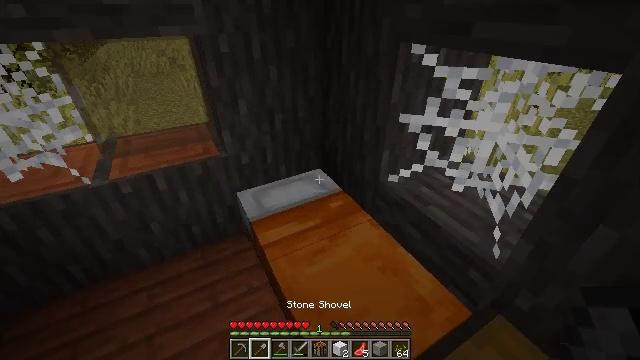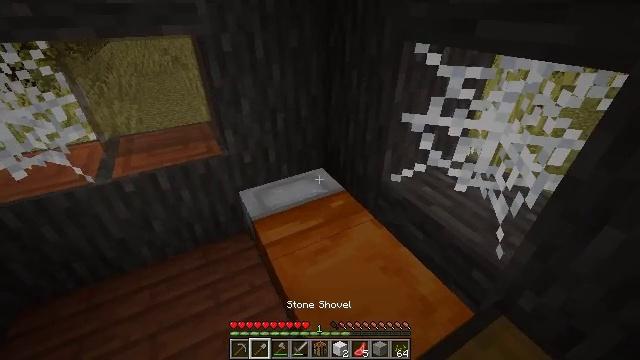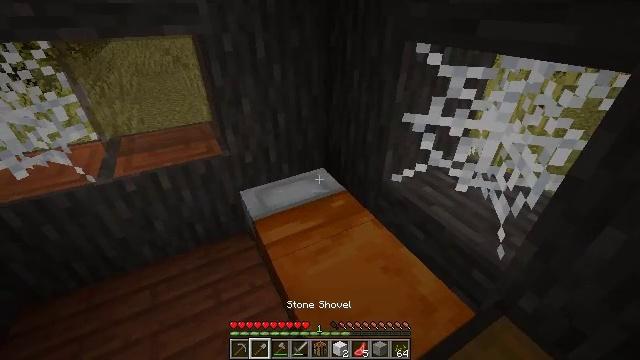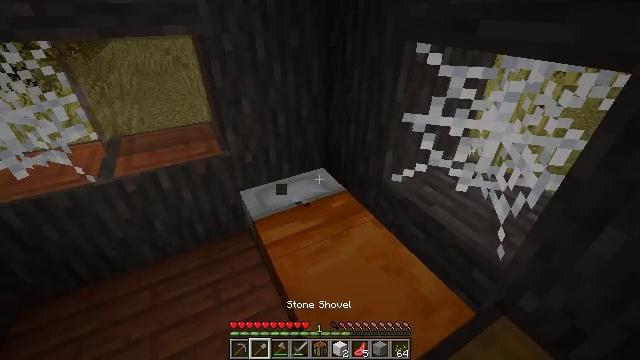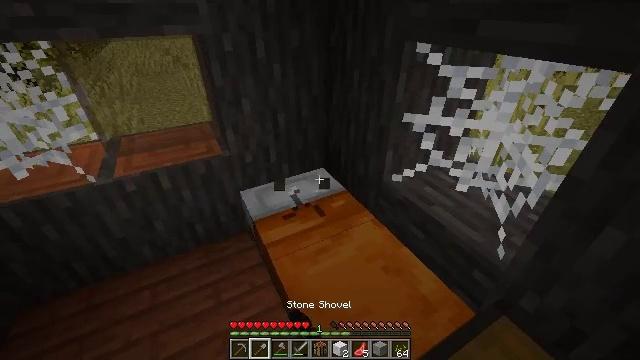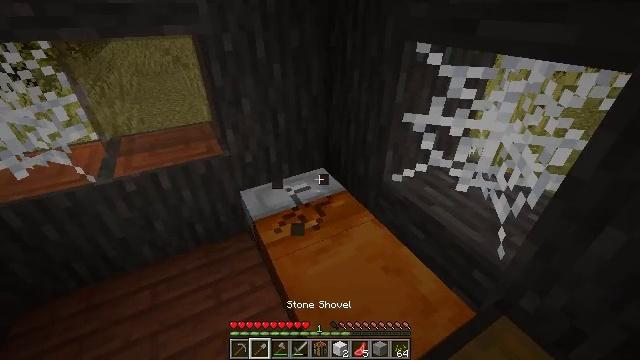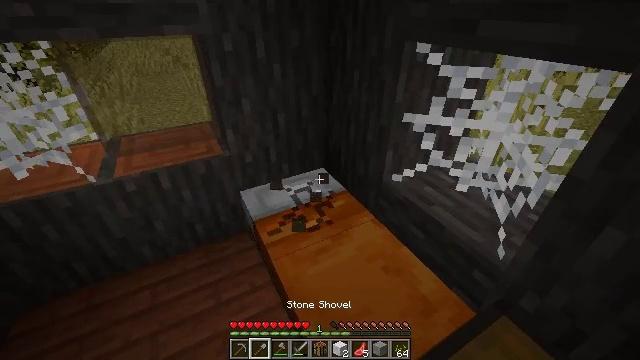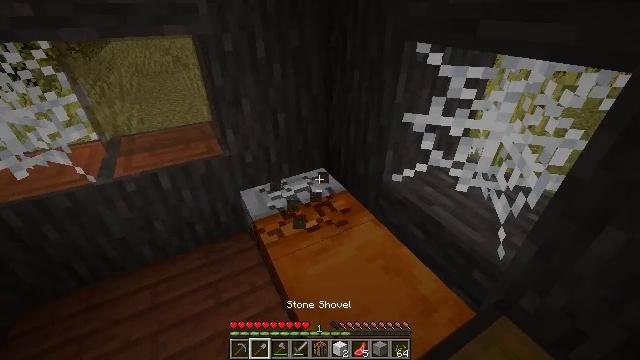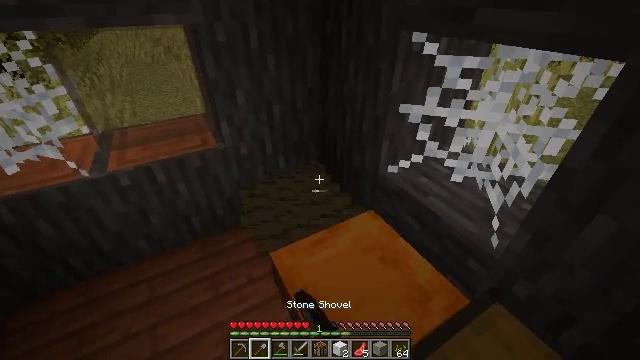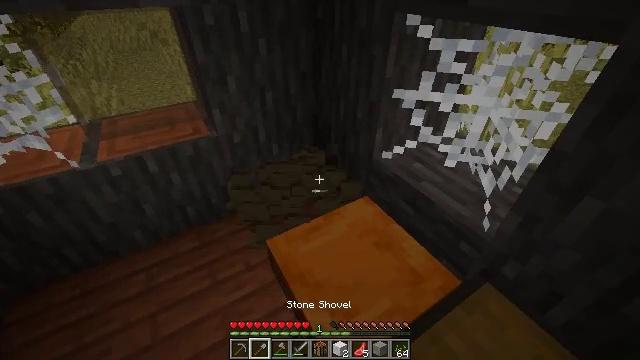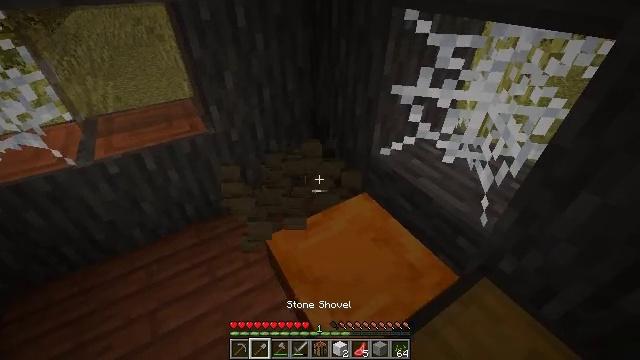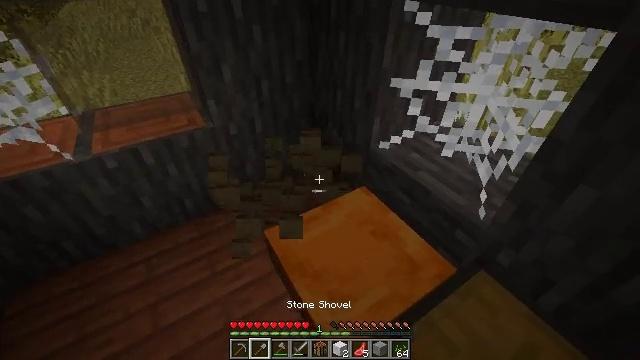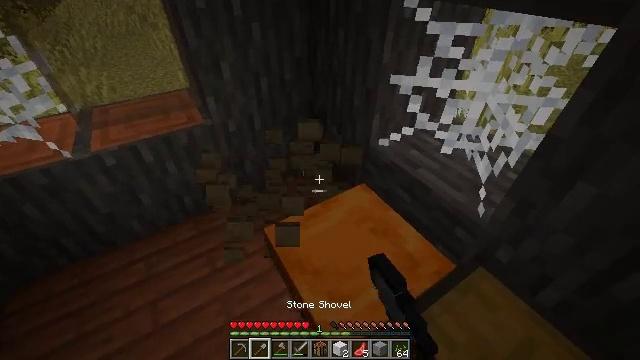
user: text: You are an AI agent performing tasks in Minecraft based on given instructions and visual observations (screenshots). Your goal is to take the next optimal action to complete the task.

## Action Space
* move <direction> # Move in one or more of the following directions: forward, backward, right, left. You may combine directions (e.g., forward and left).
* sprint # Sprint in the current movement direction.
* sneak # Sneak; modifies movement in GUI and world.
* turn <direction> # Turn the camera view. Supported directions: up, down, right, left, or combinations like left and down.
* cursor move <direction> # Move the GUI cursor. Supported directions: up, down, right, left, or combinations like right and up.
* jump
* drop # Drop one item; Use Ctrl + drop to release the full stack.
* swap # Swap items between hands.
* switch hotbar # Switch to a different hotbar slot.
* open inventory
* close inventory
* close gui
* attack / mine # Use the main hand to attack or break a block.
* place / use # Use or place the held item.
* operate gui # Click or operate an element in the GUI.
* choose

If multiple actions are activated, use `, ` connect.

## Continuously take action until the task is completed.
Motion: motion action
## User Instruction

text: Collect the orange bed by mining it.
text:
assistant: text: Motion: switch to hotbar 2
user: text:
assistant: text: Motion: switch to hotbar 2
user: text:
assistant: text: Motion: attack / mine
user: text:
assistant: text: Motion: attack / mine
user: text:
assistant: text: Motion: attack / mine
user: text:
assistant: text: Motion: attack / mine
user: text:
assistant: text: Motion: attack / mine
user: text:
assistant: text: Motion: turn right and down, attack / mine
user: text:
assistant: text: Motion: turn right and down, attack / mine
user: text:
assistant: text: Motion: attack / mine
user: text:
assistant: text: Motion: turn down, attack / mine
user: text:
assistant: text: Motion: attack / mine
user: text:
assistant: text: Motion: attack / mine